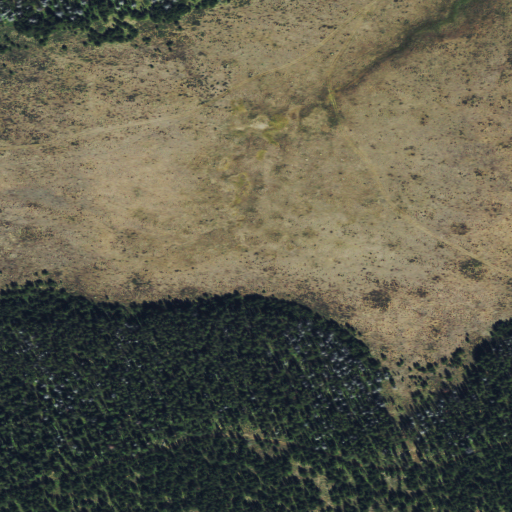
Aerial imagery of plain(s) in Montana named Peterson Meadow containing shrub, evergreen forest, and grassland